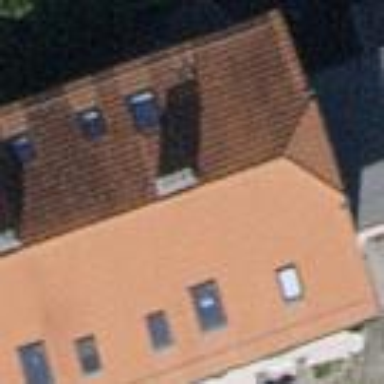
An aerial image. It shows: Gabled roof adorns the apartments building.